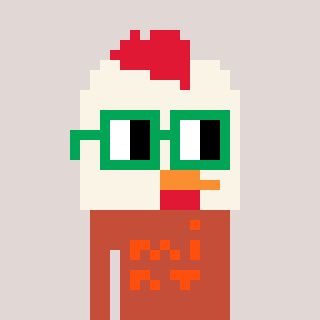
a pixel art character with square green glasses, a chicken-shaped head and a rust-colored body on a warm background